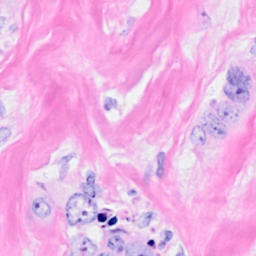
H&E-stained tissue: Breast